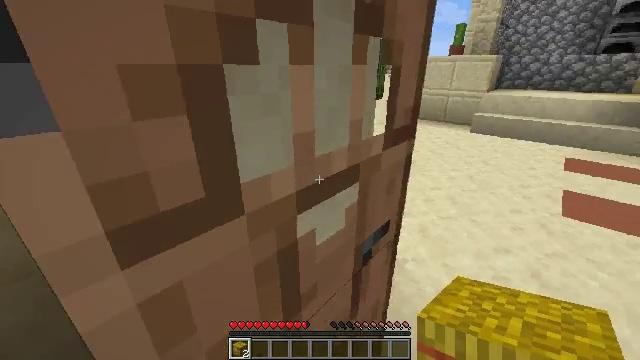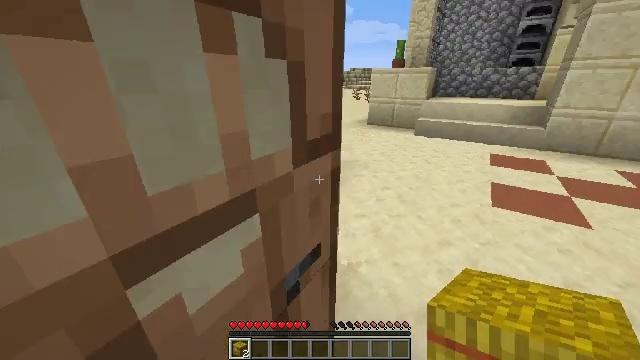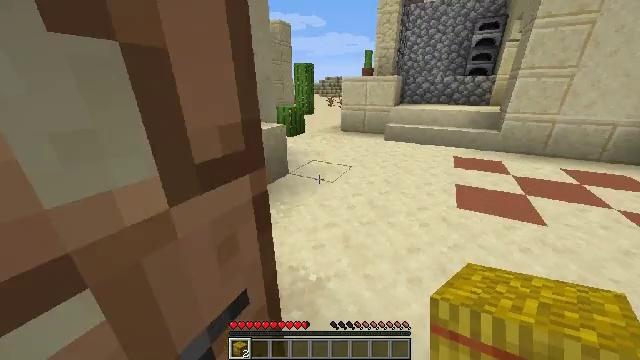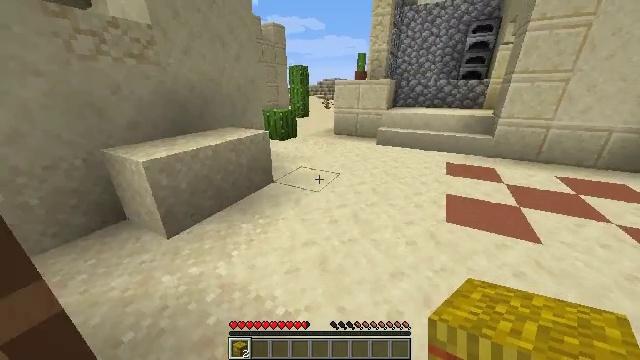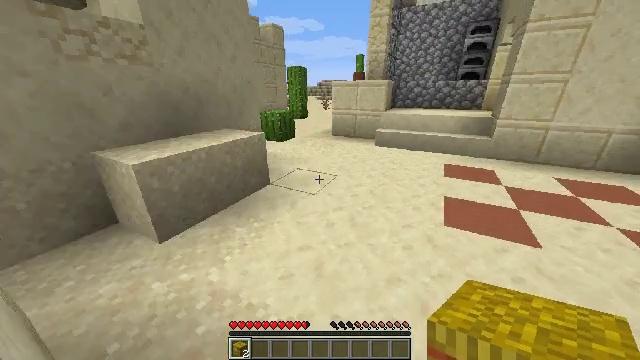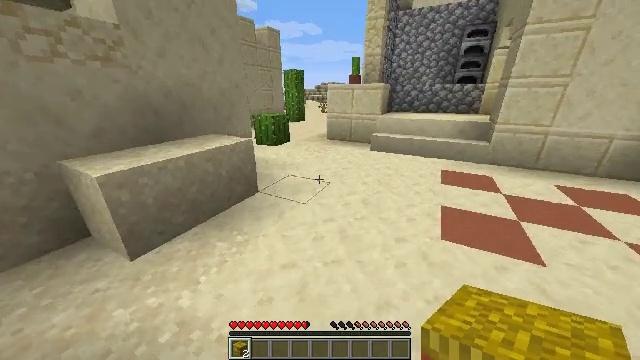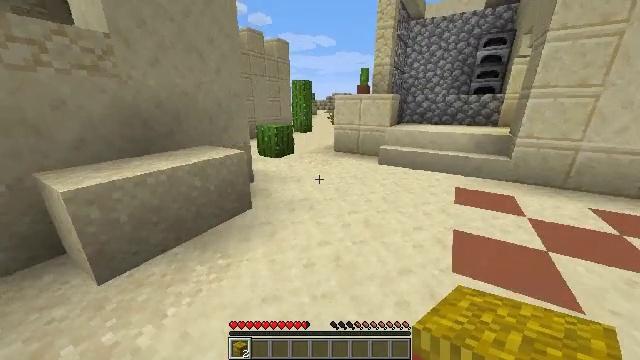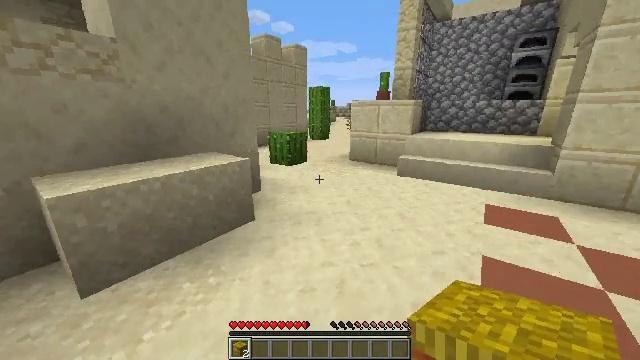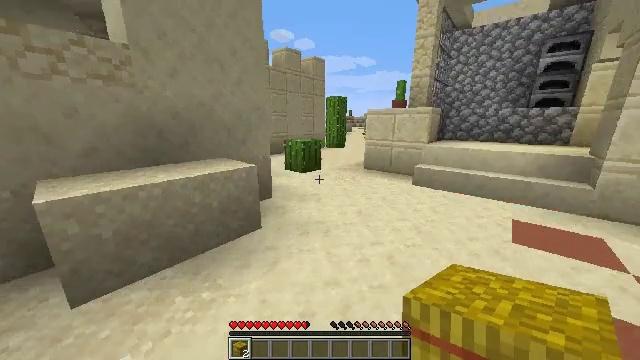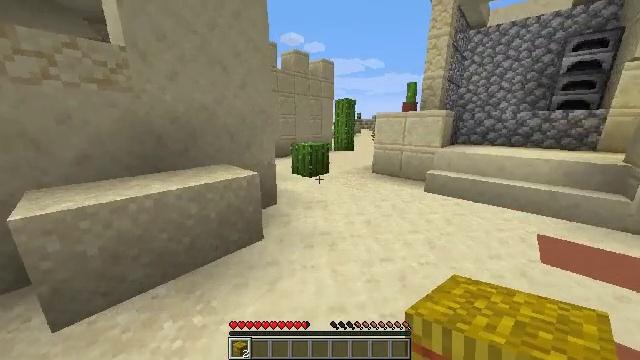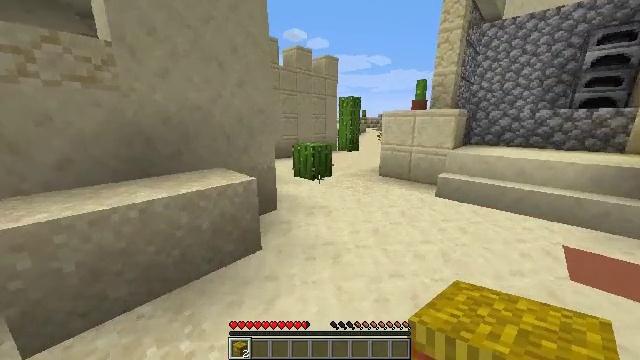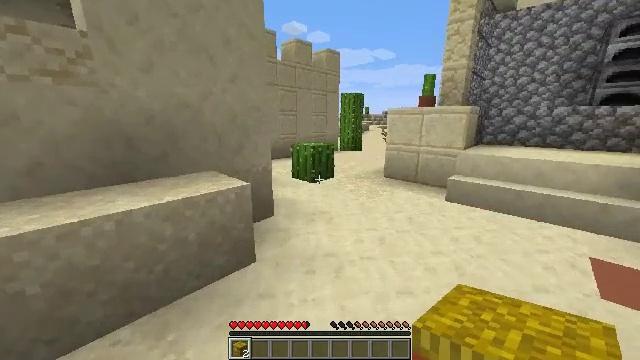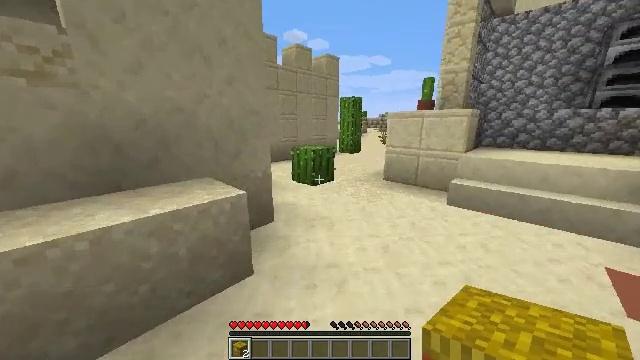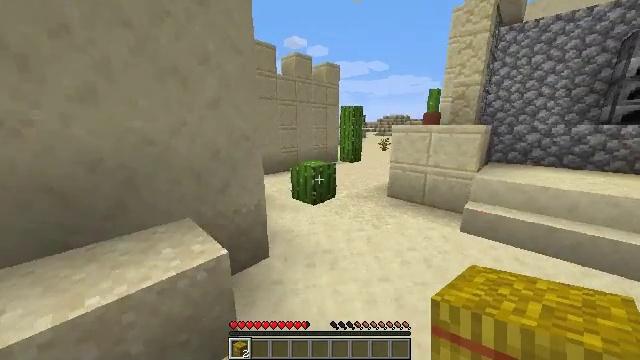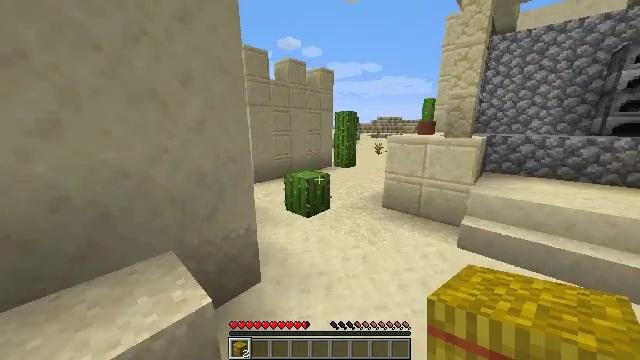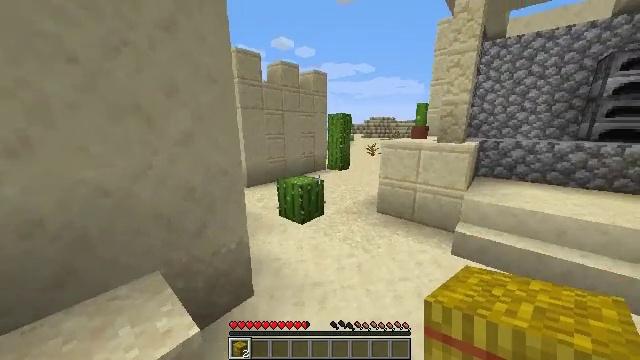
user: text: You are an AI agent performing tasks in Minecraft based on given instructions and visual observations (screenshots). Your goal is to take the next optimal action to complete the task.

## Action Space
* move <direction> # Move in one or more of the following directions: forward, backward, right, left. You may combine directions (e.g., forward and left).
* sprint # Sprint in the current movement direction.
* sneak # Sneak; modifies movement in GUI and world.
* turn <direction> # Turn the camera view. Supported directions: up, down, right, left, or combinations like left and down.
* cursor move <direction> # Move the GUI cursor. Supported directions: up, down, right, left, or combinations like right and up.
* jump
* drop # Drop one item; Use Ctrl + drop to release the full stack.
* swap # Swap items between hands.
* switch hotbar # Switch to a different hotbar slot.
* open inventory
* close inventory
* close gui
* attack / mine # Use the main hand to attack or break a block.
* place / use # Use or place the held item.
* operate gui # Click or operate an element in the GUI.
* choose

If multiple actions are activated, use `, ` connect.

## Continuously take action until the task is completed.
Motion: motion action
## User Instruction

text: Drop a hay block.
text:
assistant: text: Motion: move forward and move right, sprint, turn right
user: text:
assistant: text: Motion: move forward and move right, sprint, turn right and up
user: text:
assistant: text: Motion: move forward and move right, sprint
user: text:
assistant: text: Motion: move forward and move right, sprint
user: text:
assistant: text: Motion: move forward and move right, sprint
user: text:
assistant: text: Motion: move forward and move right, sprint, turn left and up
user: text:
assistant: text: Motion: move forward, sprint, turn left and up
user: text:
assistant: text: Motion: move forward, sprint, turn left and up
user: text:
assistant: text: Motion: move forward, sprint, turn left
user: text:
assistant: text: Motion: move forward, sprint
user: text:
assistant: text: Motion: move forward, sprint
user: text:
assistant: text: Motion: move forward, sprint
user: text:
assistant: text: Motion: move forward, sprint, jump
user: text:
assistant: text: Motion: move forward, sprint, turn right, jump
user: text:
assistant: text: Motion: move forward, sprint, turn right, jump
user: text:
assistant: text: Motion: move forward, sprint, jump
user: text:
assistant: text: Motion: move forward, sprint, jump
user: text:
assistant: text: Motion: move forward, sprint, jump
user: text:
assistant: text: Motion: move forward, sprint, turn left, jump
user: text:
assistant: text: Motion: move forward, sprint, turn left, jump
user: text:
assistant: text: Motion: move forward, sprint, turn left, jump
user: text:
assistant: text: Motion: move forward, sprint, turn left, jump
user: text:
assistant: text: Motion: move forward, sprint, turn left, jump
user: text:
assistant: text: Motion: move forward, sprint, turn left, jump
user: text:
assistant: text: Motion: move forward, sprint, turn left, jump
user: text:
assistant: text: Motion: move forward, sprint, turn left, jump
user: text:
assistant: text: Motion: move forward, sprint, jump
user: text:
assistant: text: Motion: move forward, sprint, turn left, jump
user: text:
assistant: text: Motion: move forward, sprint, turn left, jump
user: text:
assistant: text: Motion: move forward, sprint, turn left, jump